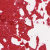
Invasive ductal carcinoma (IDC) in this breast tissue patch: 0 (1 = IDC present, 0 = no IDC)